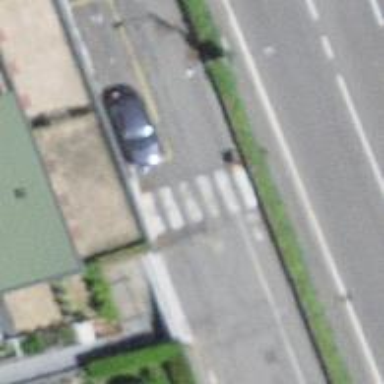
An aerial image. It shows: Uncontrolled crossing with flush left kerb.